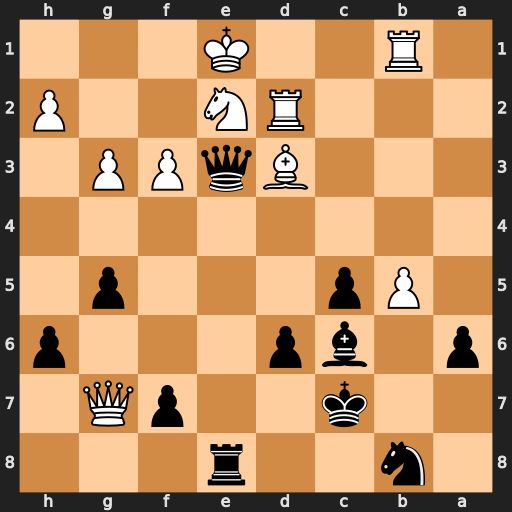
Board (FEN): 1n2r3/2k2pQ1/p1bp3p/1Pp3p1/8/3BqPP1/3RN2P/1R2K3
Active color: b
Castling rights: -
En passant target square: -
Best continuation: Qg1#